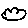
Label: cloud